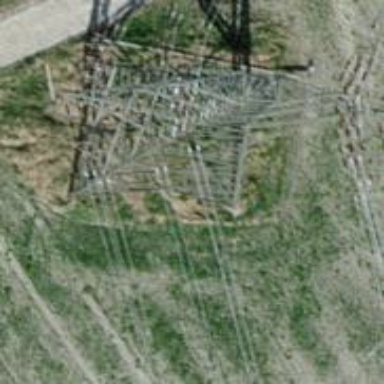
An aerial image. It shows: Power line with eight cables.